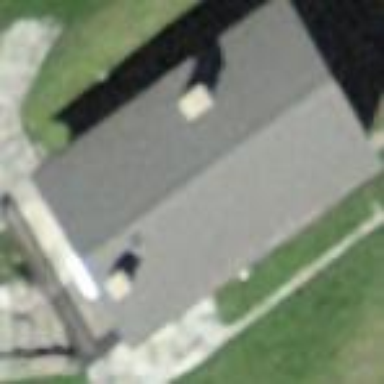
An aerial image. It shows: Gabled building.